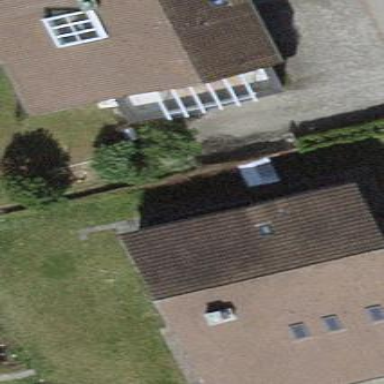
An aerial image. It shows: Building with tiled roof.